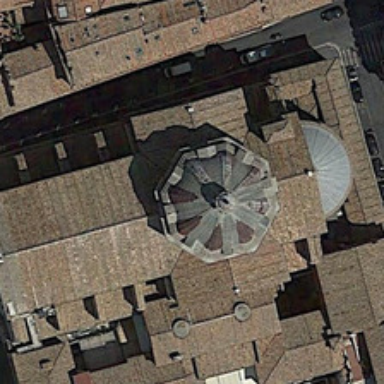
A church is near a road .